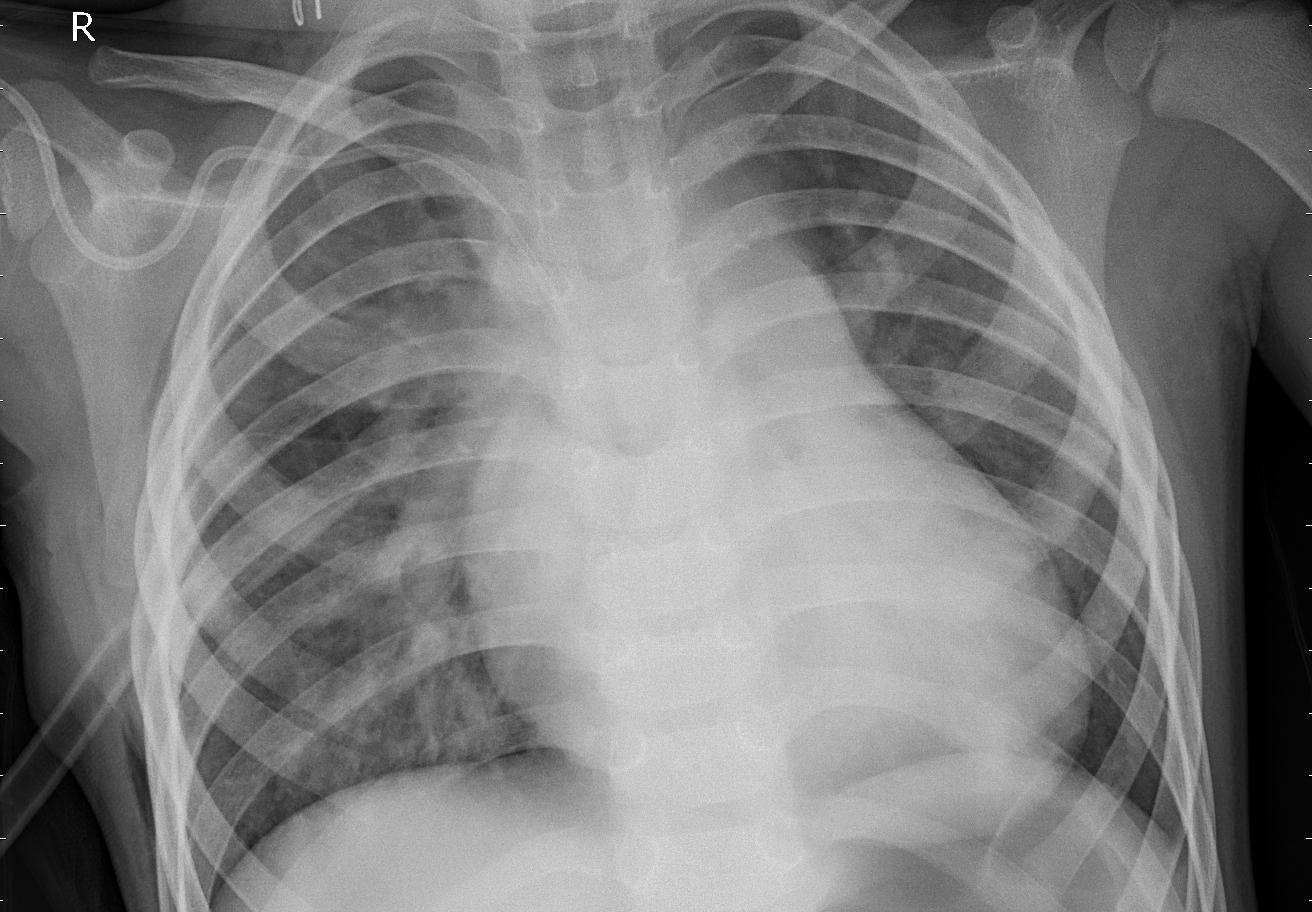
Diagnosis: PNEUMONIA